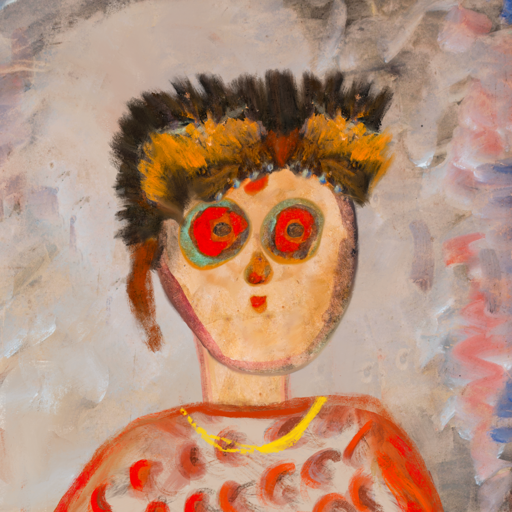
Background: Roy_Bahadur, Head And Neck Front: Childish, Face Front: Sisters, Bust: Rupkatha, Hair Front: Blank, Head Accessory: Gypsy_Queen, Second Necklace: Blank, Necklace: Irani_1, Baby: Blank